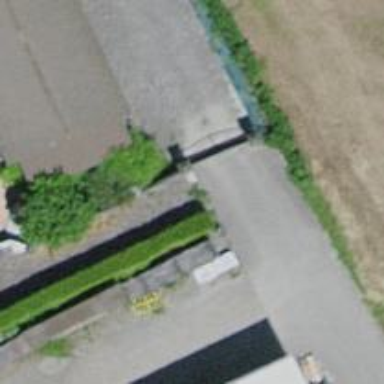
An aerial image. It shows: Gate.